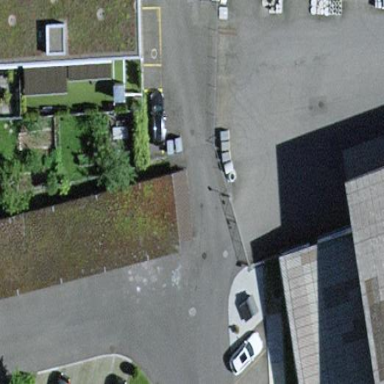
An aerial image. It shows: Group of garages.